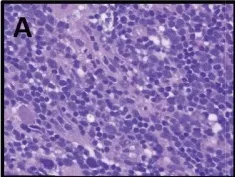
Patient 3, cervical lymph node with T-ALL. (A) Relatively monomorphic infiltrate of neoplastic lymphocytes with irregularly shaped, hyperchromatic, small to medium-sized nuclei with inconspicuous nucleoli, 400x.
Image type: pathology (immunostaining)